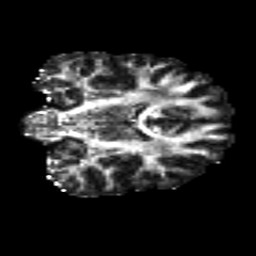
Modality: FA
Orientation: coronal
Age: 22
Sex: female
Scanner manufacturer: siemens
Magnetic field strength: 3 T
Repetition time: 8.8 s
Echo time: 0.085 s